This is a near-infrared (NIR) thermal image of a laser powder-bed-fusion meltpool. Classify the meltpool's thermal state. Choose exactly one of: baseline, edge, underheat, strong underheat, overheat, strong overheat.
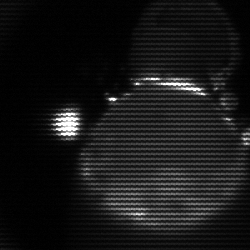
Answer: edge